Interaction volume radius: 10 \u00c5
Interaction volume height: 10 \u00c5
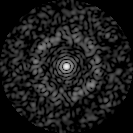
Disorder parameter: 0.8134